Chest X-ray:
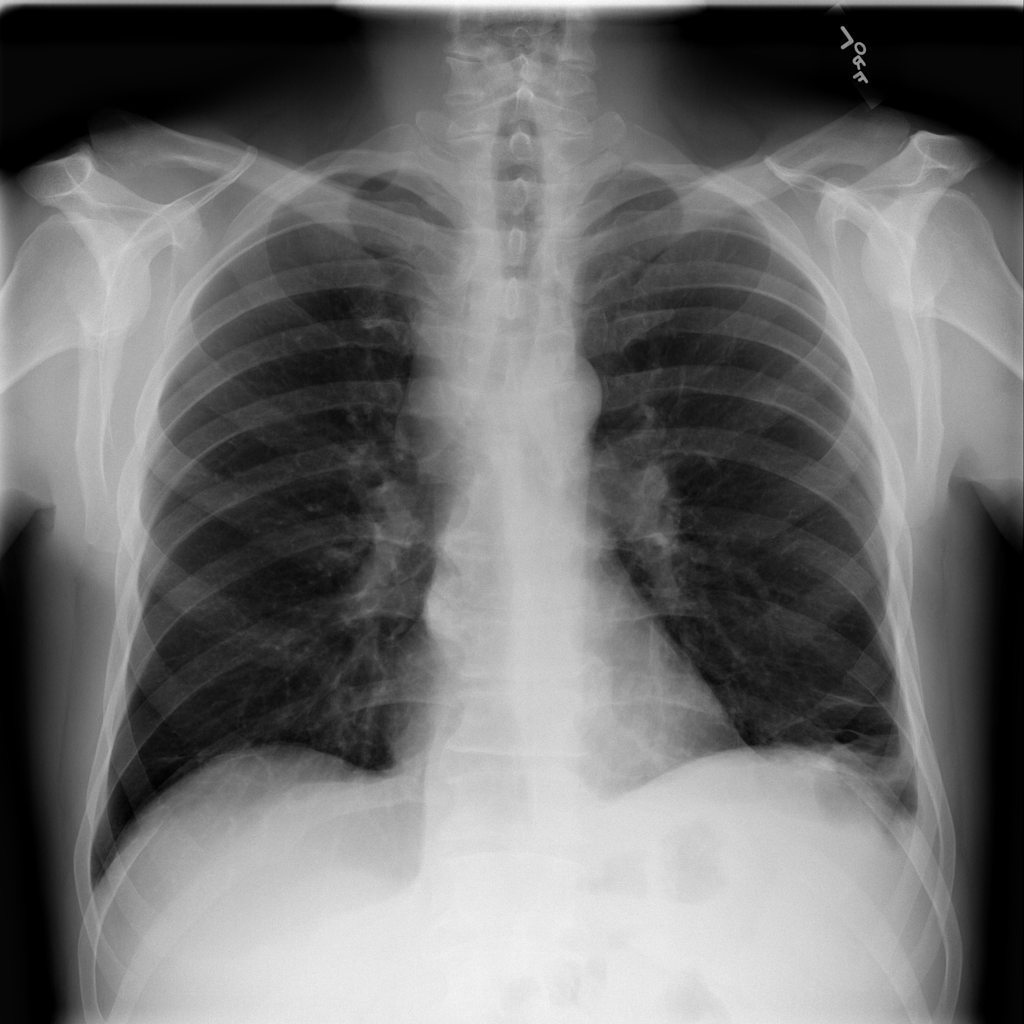
Findings: Atelectasis, Effusion
No abnormal finding: no